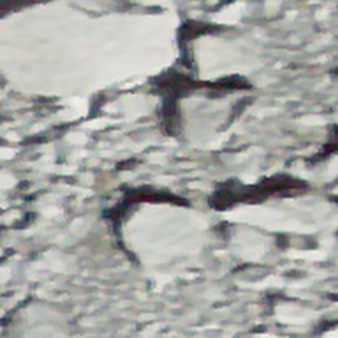
Label: bouldering_area